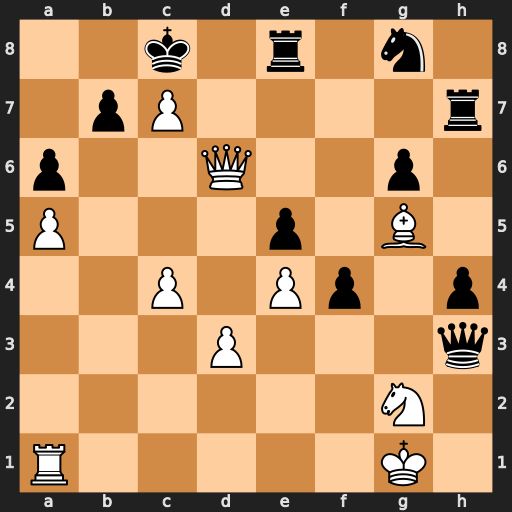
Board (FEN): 2k1r1n1/1pP4r/p2Q2p1/P3p1B1/2P1Pp1p/3P3q/6N1/R5K1
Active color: w
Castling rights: -
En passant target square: -
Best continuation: Qd8+ Rxd8 cxd8=Q#